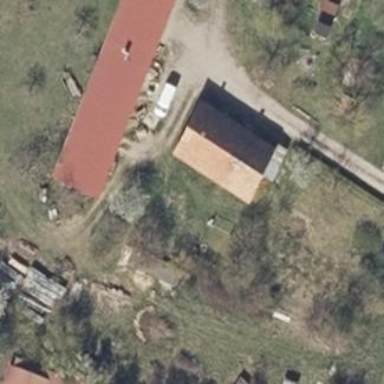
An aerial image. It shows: Farm building with gabled roof.